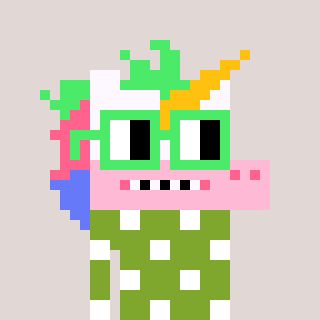
a pixel art character with square light green glasses, a unicorn-shaped head and a slimegreen-colored body on a warm background